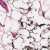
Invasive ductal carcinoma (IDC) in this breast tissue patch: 0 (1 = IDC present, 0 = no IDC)